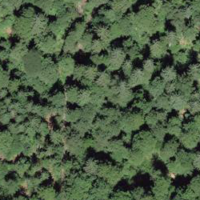
EUNIS habitat code: 44
Species observed at this site:
Petasites albus